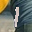
Label: 1